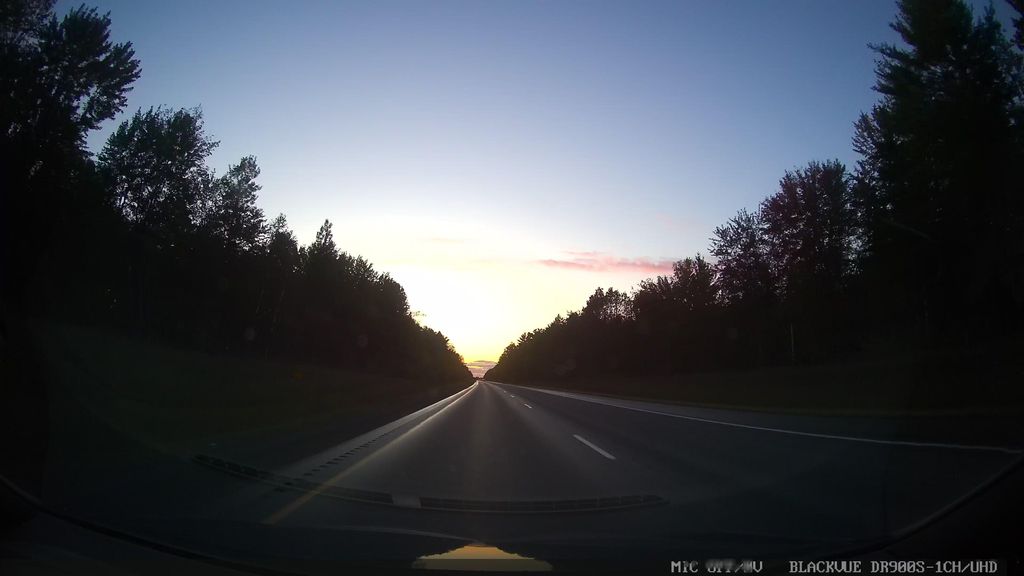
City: ottawa-gatineau